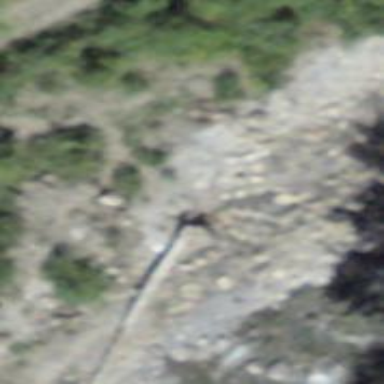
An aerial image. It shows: Track road on bridge.